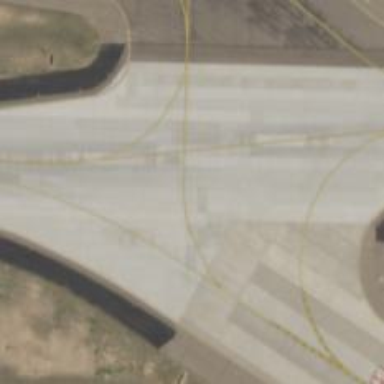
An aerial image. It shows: View of taxiway at the airport.